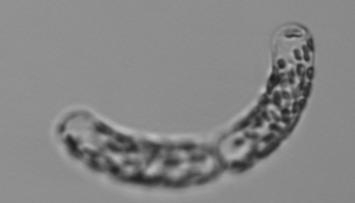
Label: Guinardia_striata